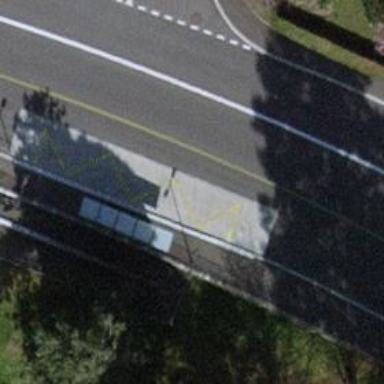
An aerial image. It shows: Bus stop with designated stop position for public transport.